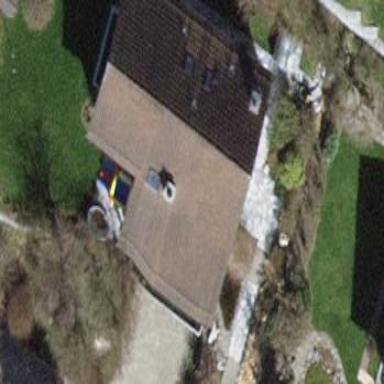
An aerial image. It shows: Building with tiled roof.